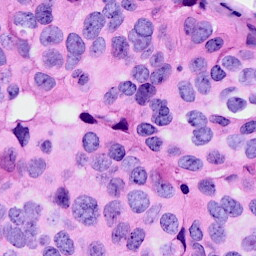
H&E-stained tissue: Breast